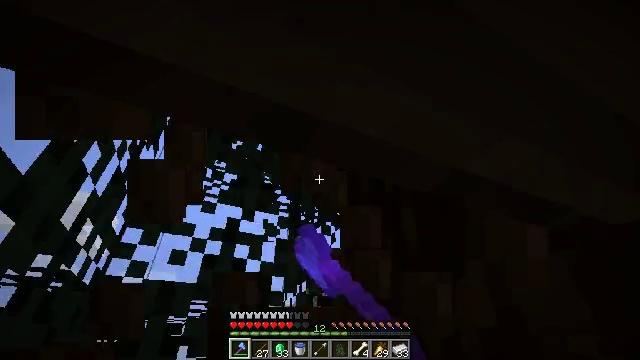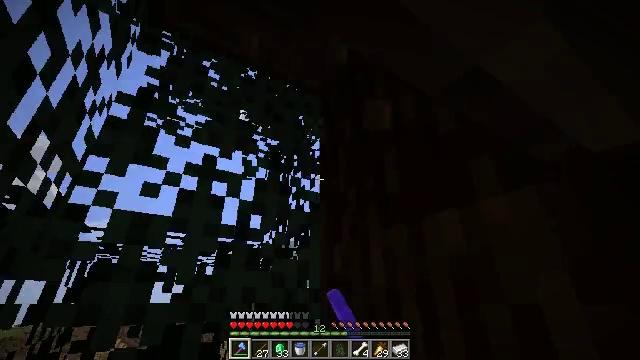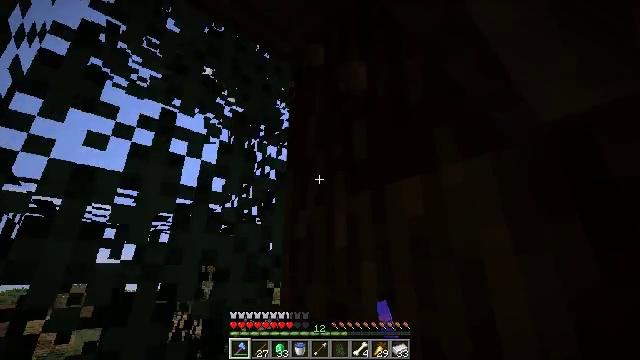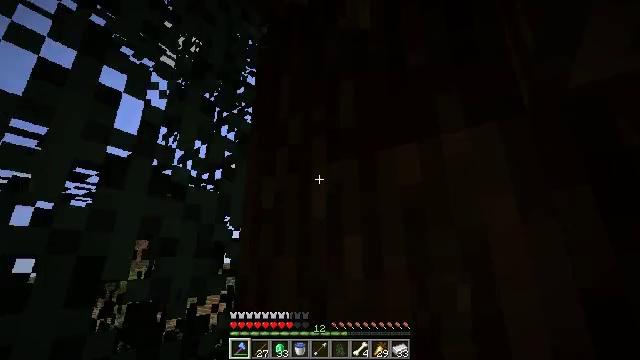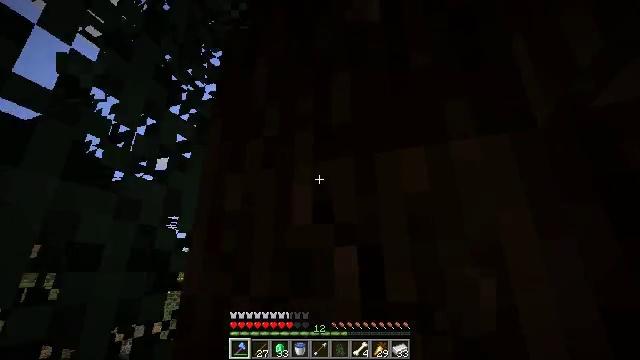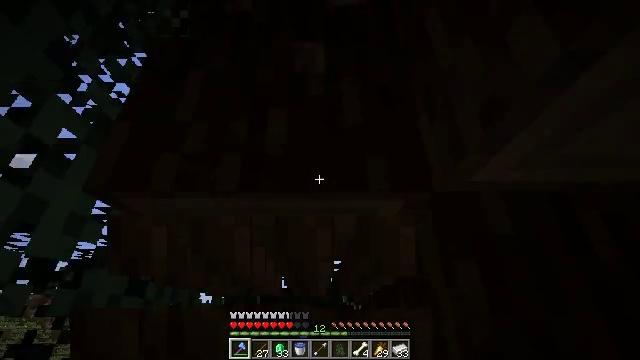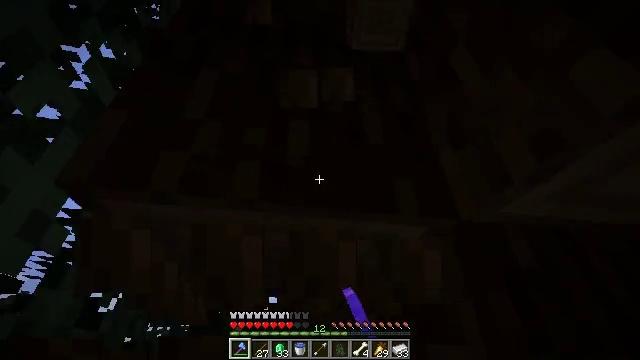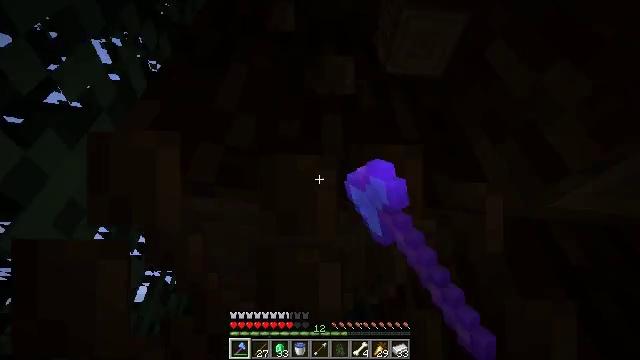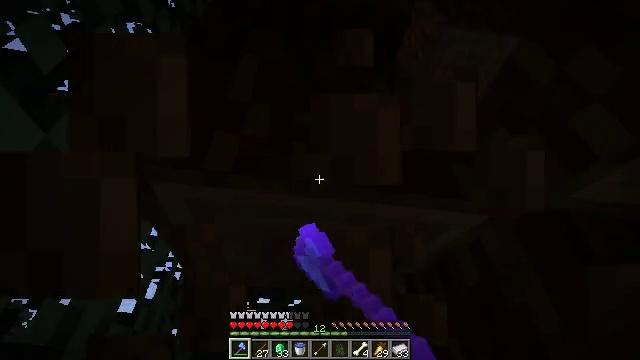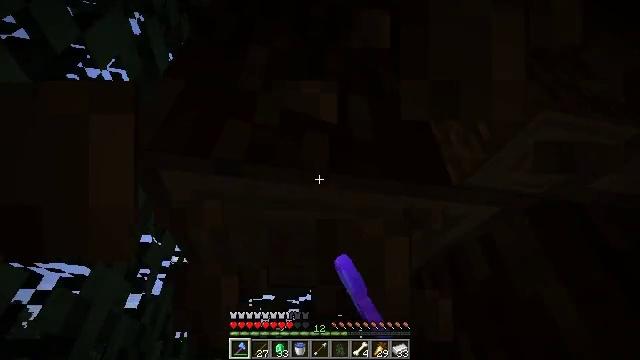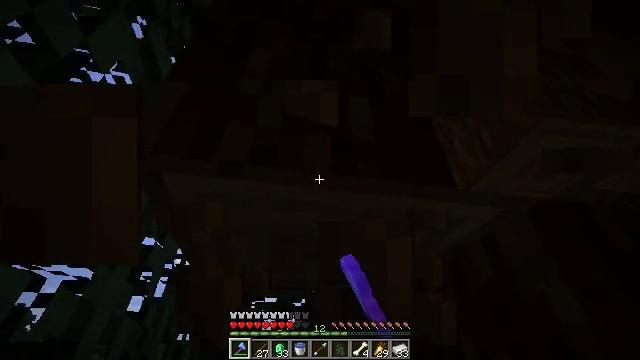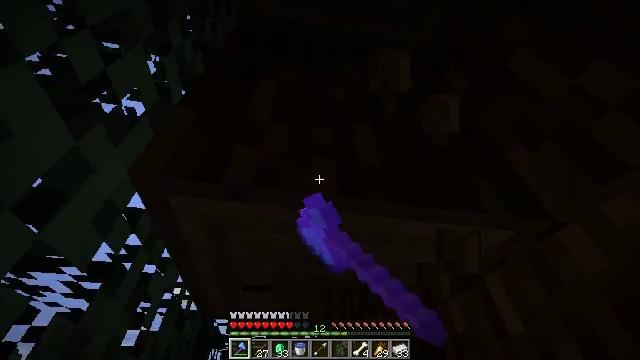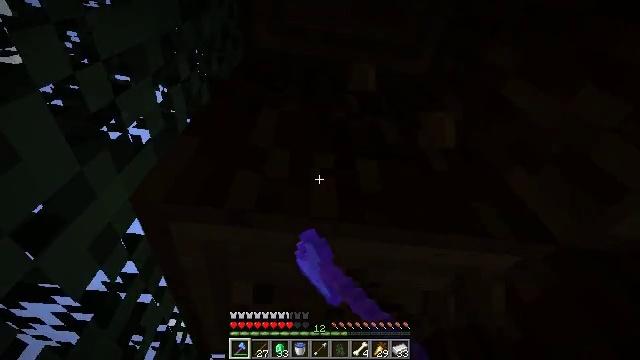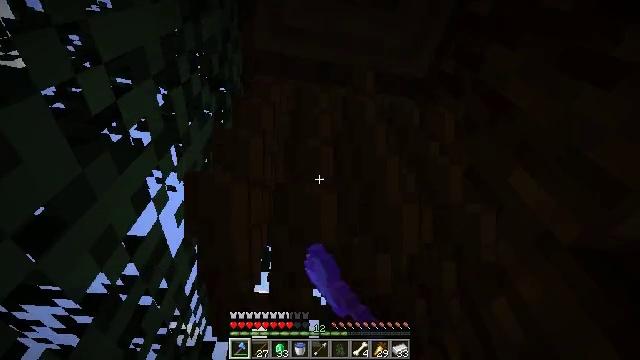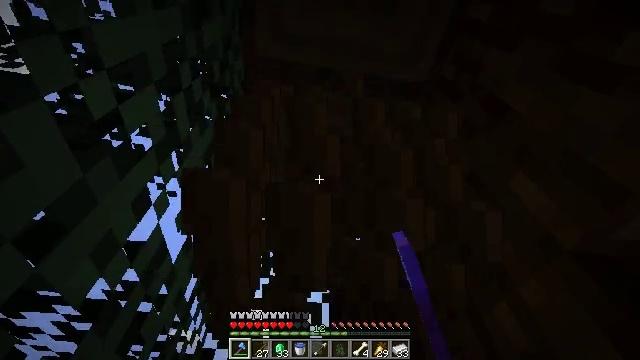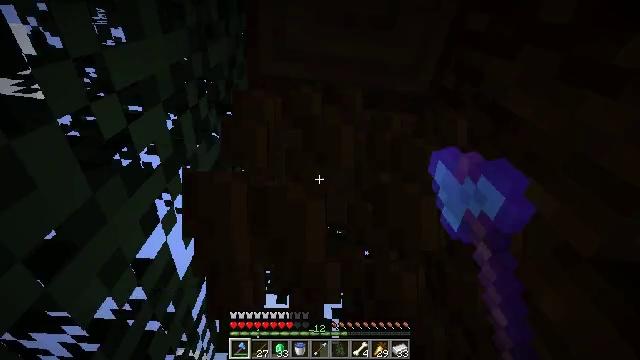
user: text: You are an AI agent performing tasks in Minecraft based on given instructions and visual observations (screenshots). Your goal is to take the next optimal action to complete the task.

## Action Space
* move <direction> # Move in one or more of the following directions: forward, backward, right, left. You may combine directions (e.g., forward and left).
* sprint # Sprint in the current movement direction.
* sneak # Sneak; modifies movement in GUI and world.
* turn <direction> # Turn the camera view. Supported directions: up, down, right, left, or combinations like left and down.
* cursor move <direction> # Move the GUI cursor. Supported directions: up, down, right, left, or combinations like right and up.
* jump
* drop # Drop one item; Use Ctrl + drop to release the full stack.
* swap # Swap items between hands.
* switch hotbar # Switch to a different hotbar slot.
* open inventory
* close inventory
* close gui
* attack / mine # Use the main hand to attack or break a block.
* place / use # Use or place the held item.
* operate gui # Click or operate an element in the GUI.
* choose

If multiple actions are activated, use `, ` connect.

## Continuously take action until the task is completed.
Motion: motion action
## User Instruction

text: Collect spruce log for building materials.
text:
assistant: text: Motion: move forward and move left, turn right and down, attack / mine
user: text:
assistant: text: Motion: move forward and move left, turn right and down, attack / mine
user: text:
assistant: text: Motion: move forward and move left, turn right and down, attack / mine
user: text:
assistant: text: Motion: move forward and move left, turn right and up, attack / mine
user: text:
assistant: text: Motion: move forward and move left, turn right and up, attack / mine
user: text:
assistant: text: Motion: turn right and up, attack / mine
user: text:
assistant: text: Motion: turn up, attack / mine
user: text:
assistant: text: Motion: attack / mine
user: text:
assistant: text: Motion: attack / mine
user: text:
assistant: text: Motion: attack / mine
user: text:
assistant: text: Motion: turn up, attack / mine
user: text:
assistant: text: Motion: turn up, attack / mine
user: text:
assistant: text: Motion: attack / mine
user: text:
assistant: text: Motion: turn up, attack / mine
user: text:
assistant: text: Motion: turn left and up, attack / mine
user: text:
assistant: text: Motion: turn left and up, attack / mine
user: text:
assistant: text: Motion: turn up, attack / mine
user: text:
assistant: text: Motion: turn up, attack / mine
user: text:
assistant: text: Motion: turn up, attack / mine
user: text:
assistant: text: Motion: attack / mine
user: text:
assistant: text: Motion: move forward, attack / mine
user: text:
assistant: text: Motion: move forward and move left, turn right and down, attack / mine, jump
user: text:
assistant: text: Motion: move forward and move left, turn right and down, attack / mine, jump
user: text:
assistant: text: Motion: move forward and move left, turn right and down, attack / mine, jump
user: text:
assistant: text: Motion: move forward and move left, turn right and down, attack / mine, jump
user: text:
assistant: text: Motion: move forward and move left, turn right and down, attack / mine, jump
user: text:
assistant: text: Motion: move forward and move left, turn right and down, attack / mine
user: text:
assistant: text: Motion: move forward and move left, turn right and down, attack / mine
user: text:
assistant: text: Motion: move forward and move left, turn right, attack / mine
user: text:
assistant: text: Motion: move forward and move left, turn right and up, attack / mine